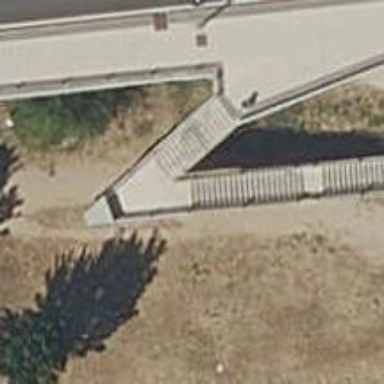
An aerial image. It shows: Bridge with steps leading to it.